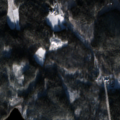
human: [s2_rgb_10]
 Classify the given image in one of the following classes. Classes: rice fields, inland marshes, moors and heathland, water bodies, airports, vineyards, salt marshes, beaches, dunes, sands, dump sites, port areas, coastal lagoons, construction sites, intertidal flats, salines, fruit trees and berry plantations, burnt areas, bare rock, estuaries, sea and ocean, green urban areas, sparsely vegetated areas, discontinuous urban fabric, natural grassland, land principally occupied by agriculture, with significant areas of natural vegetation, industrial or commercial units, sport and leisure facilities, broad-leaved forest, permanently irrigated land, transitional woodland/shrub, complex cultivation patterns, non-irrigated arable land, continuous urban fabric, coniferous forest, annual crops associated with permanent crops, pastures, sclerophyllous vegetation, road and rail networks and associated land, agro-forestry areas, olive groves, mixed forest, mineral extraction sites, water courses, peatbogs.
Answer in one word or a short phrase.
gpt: broad-leaved forest, coniferous forest, mixed forest, transitional woodland/shrub